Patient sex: M
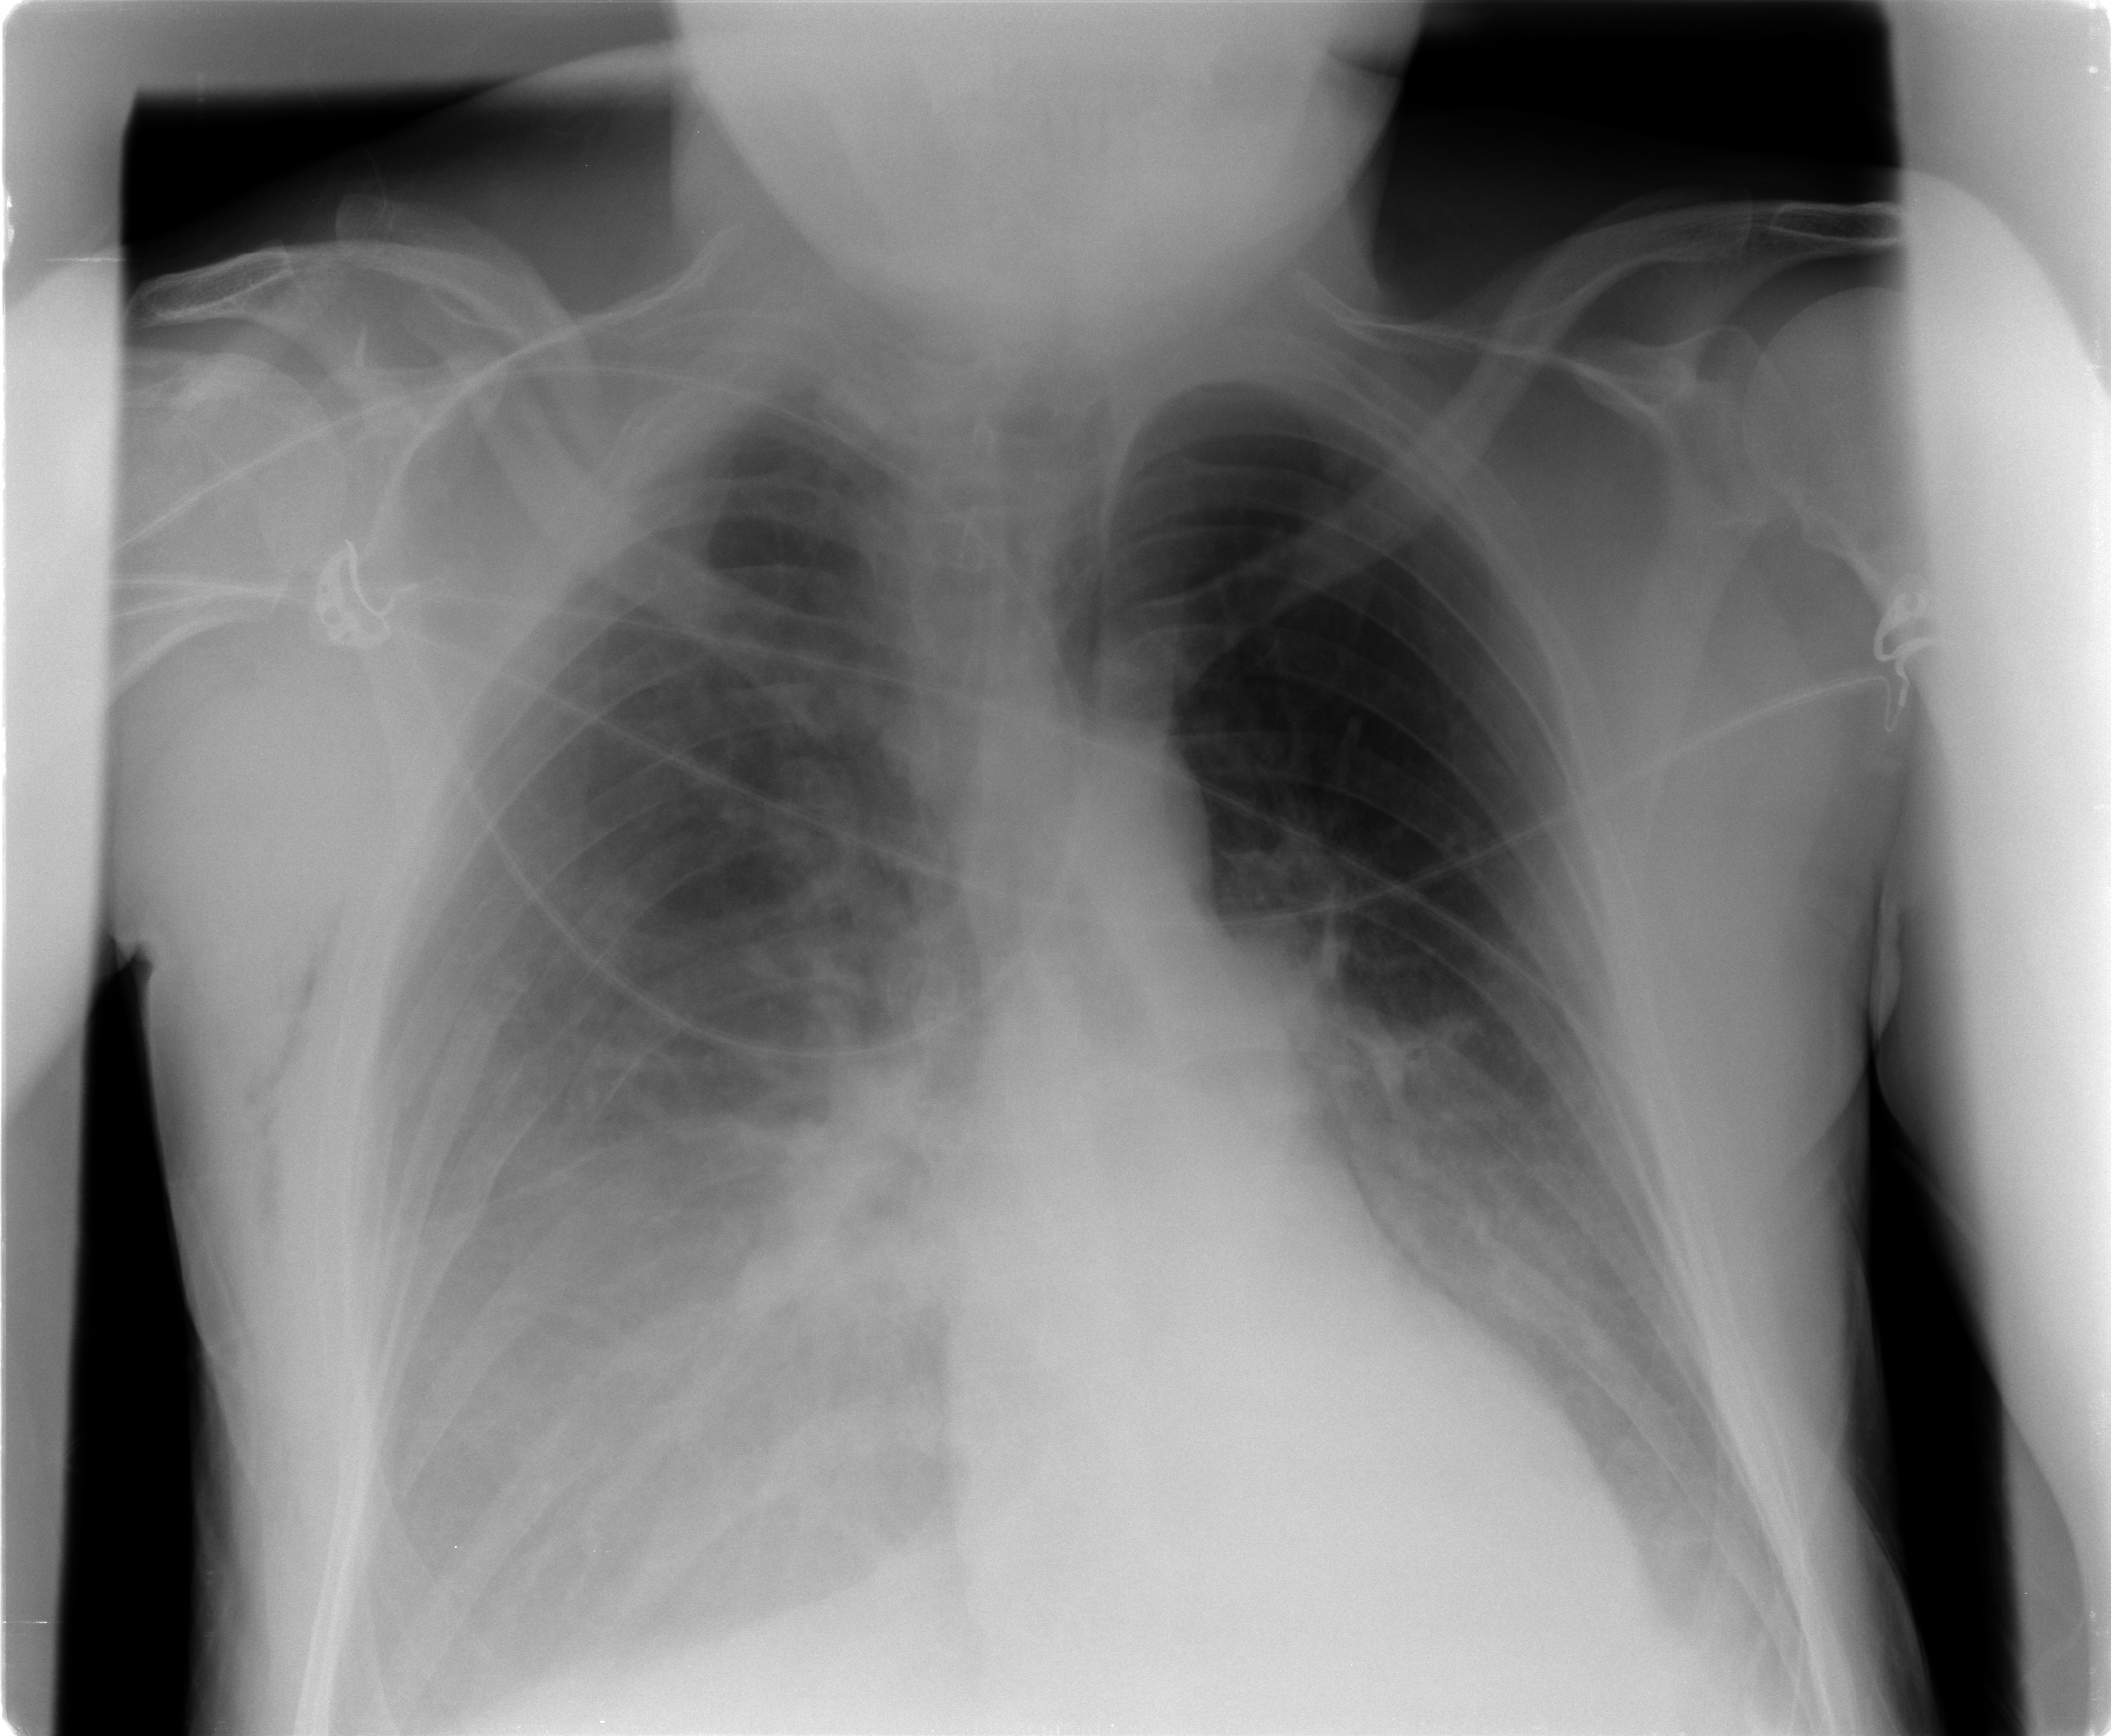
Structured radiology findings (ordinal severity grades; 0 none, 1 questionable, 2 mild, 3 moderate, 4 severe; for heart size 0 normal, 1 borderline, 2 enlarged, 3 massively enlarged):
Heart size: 0
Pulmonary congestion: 0
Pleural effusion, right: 2
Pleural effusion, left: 2
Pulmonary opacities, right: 2
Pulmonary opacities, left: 0
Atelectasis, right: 3
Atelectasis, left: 2